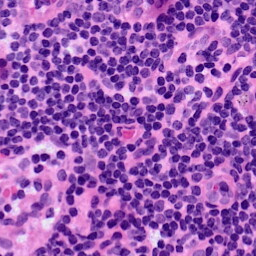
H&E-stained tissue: LymphNode